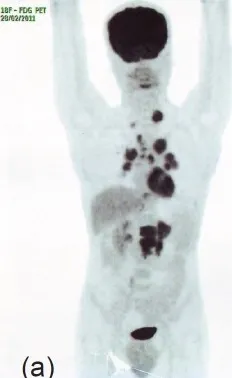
Appearance of multiple vertebral lesions compared to PET-CT in February 2011 , indicating disease progression.
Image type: radiology (pet)